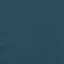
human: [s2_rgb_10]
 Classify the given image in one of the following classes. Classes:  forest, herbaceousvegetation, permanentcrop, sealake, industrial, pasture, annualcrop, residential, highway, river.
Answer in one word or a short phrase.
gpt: SeaLake